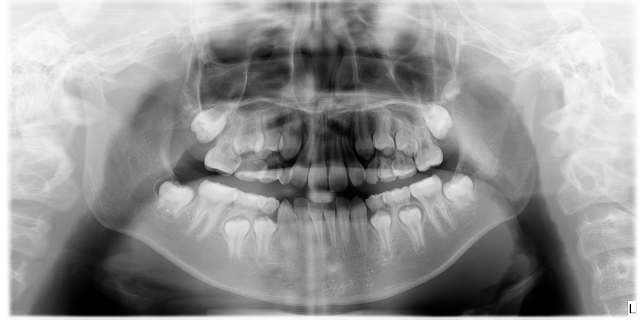
adult